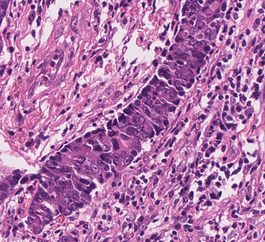
Tumor epithelial tissue: yes
Tumor-associated stroma tissue: yes
Normal tissue: no